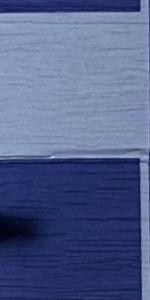
Label: Empty